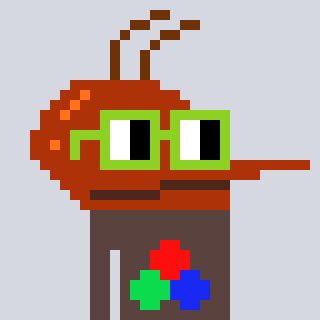
a pixel art character with square light green glasses, a mosquito-shaped head and a darkbrown-colored body on a cool background